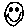
Label: smiley face